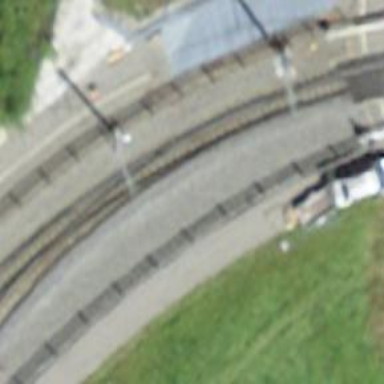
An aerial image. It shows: Railway switch.